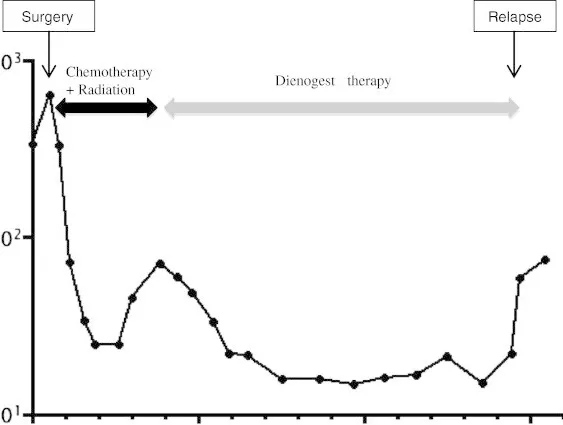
CA125 changes through the clinical course.
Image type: pathology (immunostaining)